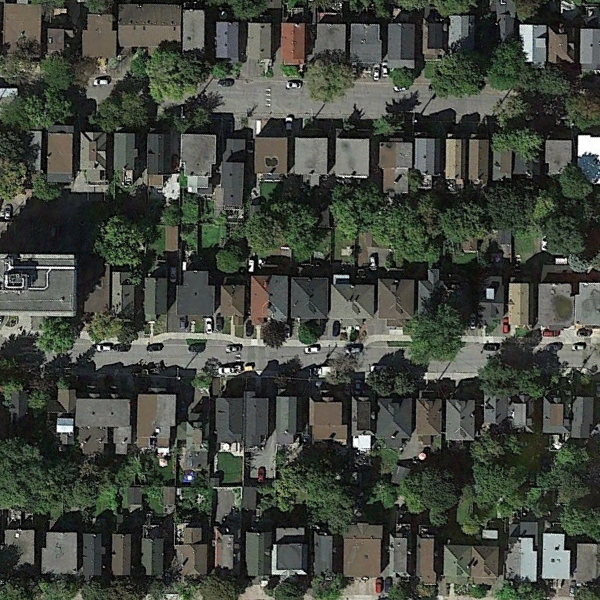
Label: DenseResidential